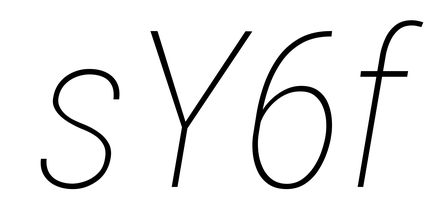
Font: Roboto-Italic_Condensed_Thin_Italic